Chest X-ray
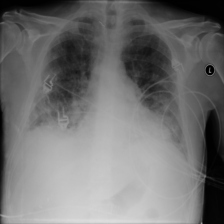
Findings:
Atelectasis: negative
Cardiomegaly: negative
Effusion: negative
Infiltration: positive
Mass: negative
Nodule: positive
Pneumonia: negative
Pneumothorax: negative
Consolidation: negative
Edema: negative
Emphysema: negative
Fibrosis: negative
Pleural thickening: negative
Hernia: negative